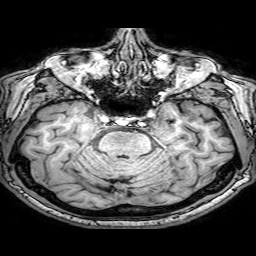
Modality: T1w
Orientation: coronal
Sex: male
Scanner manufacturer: philips
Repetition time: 0.008185 s
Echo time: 0.00378 s